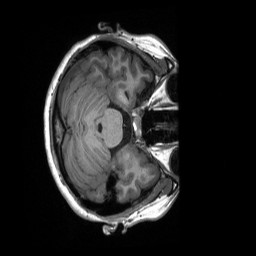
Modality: T1w
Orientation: axial
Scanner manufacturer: siemens
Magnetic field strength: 3 T
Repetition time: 2.3 s
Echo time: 0.00232 s